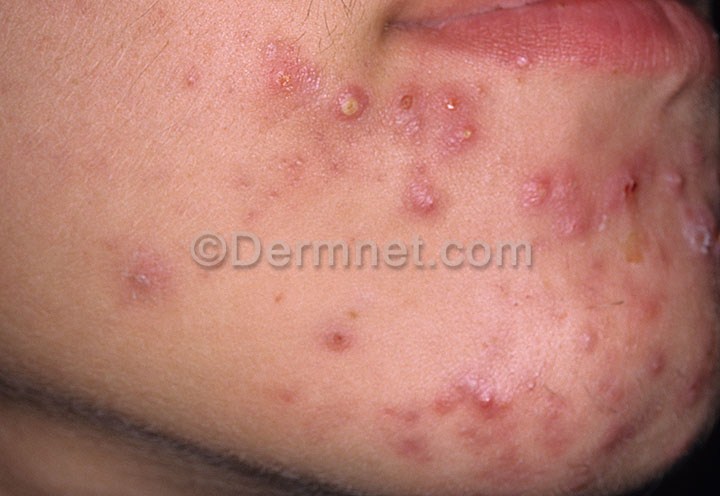
Disease: Acne and Rosacea Photos